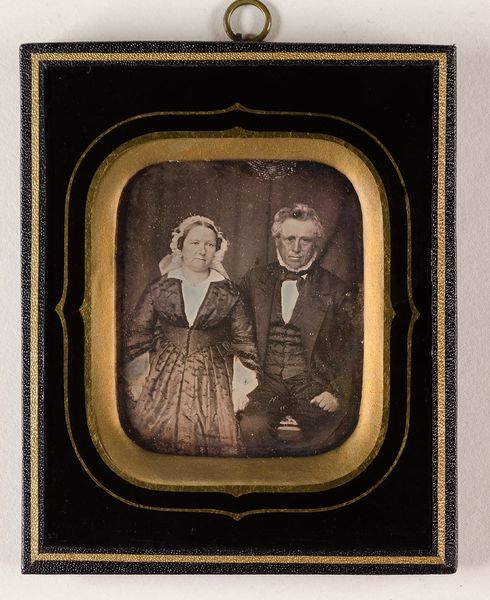
Titel: Unbekanntes älteres Ehepaar
Standort: Hamburg
Institution: Museum für Kunst und Gewerbe Hamburg
Schlagwörter: hand, mann, frau, kleid, anzug, hemd, rahmen, portrait, vorhang, figur, gold, haare, paar, foto, fotografie, photographie, doppelbildnis, doppelportrait, photo, ehe, bieder, lichtbild, daguerreotypie, bildwerke, angewandte und bildende kunst, hessische systematik, porträt, porträtfotografie, porträtphotographie, hüftbild, doppelporträt, verheiratetes paar, matrimonium, ehestand